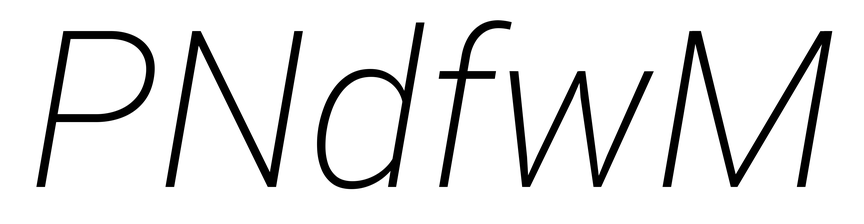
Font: Roboto-Italic_ExtraLight_Italic